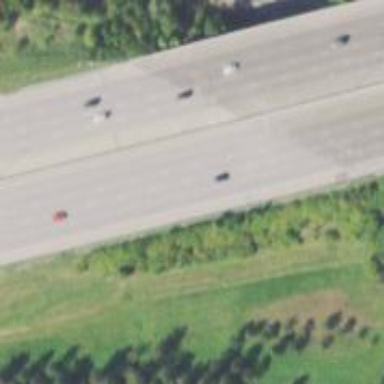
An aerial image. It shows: Motorway with embankment.